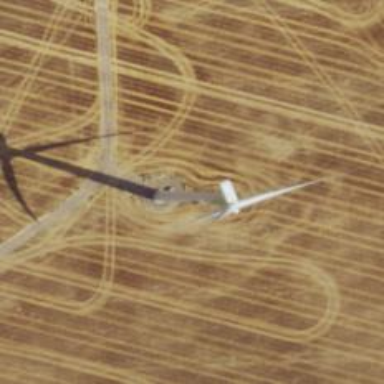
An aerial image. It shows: Wind generator in the form of horizontal axis wind turbine.